Field crop: maize
Growth stage: 1
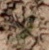
Species: lolium